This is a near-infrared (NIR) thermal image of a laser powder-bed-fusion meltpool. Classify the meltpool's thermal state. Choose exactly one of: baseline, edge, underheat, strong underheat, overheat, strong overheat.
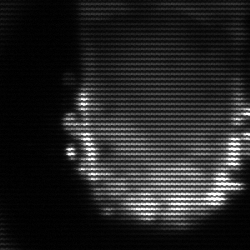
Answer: baseline